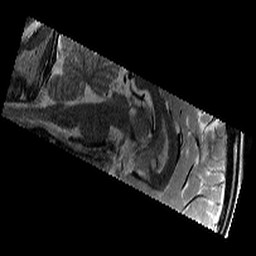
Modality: T2w
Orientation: sagittal
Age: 11
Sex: male
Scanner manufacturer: siemens
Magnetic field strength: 3 T
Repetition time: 9.23 s
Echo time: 0.067 s